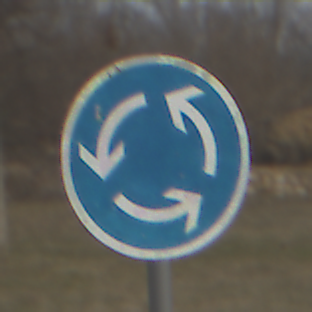
Verkehrszeichen: Kreisverkehr
Umgebung: Outdoor, Nature
Tageszeit: MorningAfternoon
Wetter: PartlyCloudy
Licht: Natural
Jahreszeit: Autumn
Kontrast: LowContrast